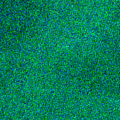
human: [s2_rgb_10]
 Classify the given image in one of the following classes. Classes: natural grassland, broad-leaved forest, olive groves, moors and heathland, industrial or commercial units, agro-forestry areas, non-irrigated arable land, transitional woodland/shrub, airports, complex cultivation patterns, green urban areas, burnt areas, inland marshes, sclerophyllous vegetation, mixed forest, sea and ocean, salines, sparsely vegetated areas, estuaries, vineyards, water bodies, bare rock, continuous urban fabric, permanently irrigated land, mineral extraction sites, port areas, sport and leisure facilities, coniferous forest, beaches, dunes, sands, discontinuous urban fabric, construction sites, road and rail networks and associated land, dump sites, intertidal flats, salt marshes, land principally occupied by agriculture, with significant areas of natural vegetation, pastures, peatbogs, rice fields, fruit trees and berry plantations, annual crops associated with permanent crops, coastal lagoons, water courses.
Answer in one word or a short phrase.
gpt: sea and ocean